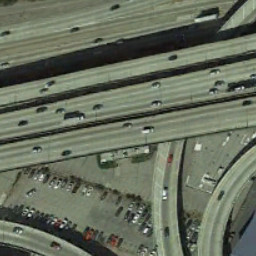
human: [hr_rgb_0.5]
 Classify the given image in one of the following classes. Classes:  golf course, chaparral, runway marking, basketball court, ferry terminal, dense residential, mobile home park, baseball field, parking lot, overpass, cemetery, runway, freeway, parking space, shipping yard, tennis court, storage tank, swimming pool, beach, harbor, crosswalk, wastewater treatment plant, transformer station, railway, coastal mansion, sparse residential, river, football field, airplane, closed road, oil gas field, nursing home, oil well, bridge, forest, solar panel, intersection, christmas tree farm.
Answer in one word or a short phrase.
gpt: overpass